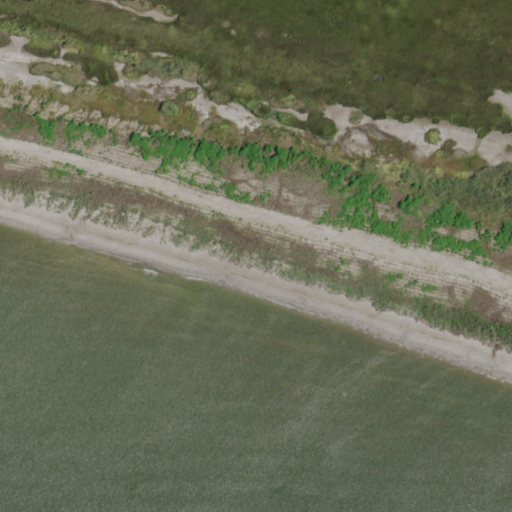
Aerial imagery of island in Louisiana named Pelican Island containing open water, herbaceous wetlands, barren land, woody wetlands, and grassland